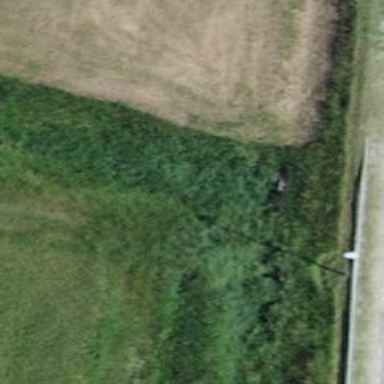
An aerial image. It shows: Culvert tunnel under drain waterway.